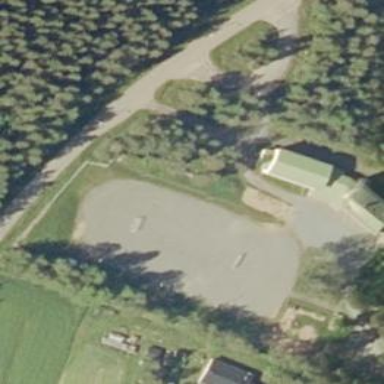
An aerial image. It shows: Recreation ground.